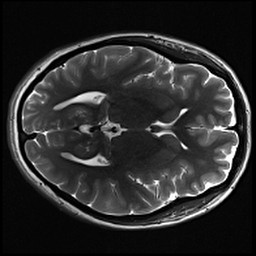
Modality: inplaneT2
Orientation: axial